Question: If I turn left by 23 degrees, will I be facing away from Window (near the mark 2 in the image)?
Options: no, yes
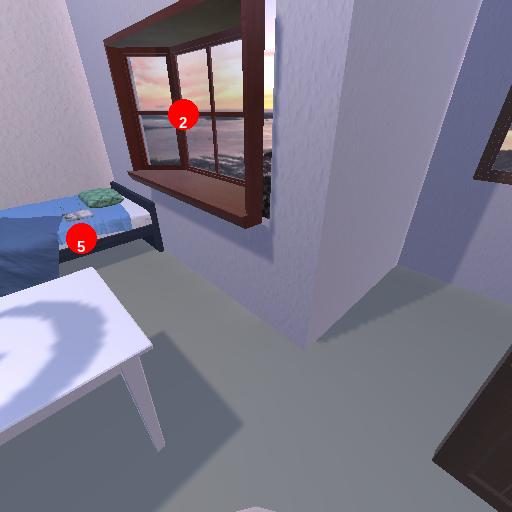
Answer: no